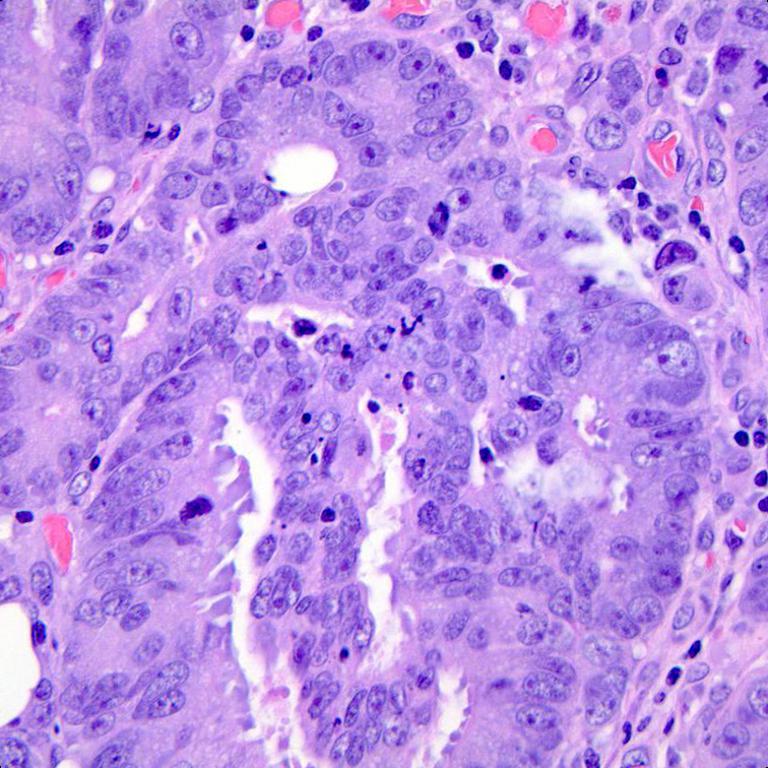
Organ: colon
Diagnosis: adenocarcinomas